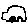
Label: car